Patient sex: M
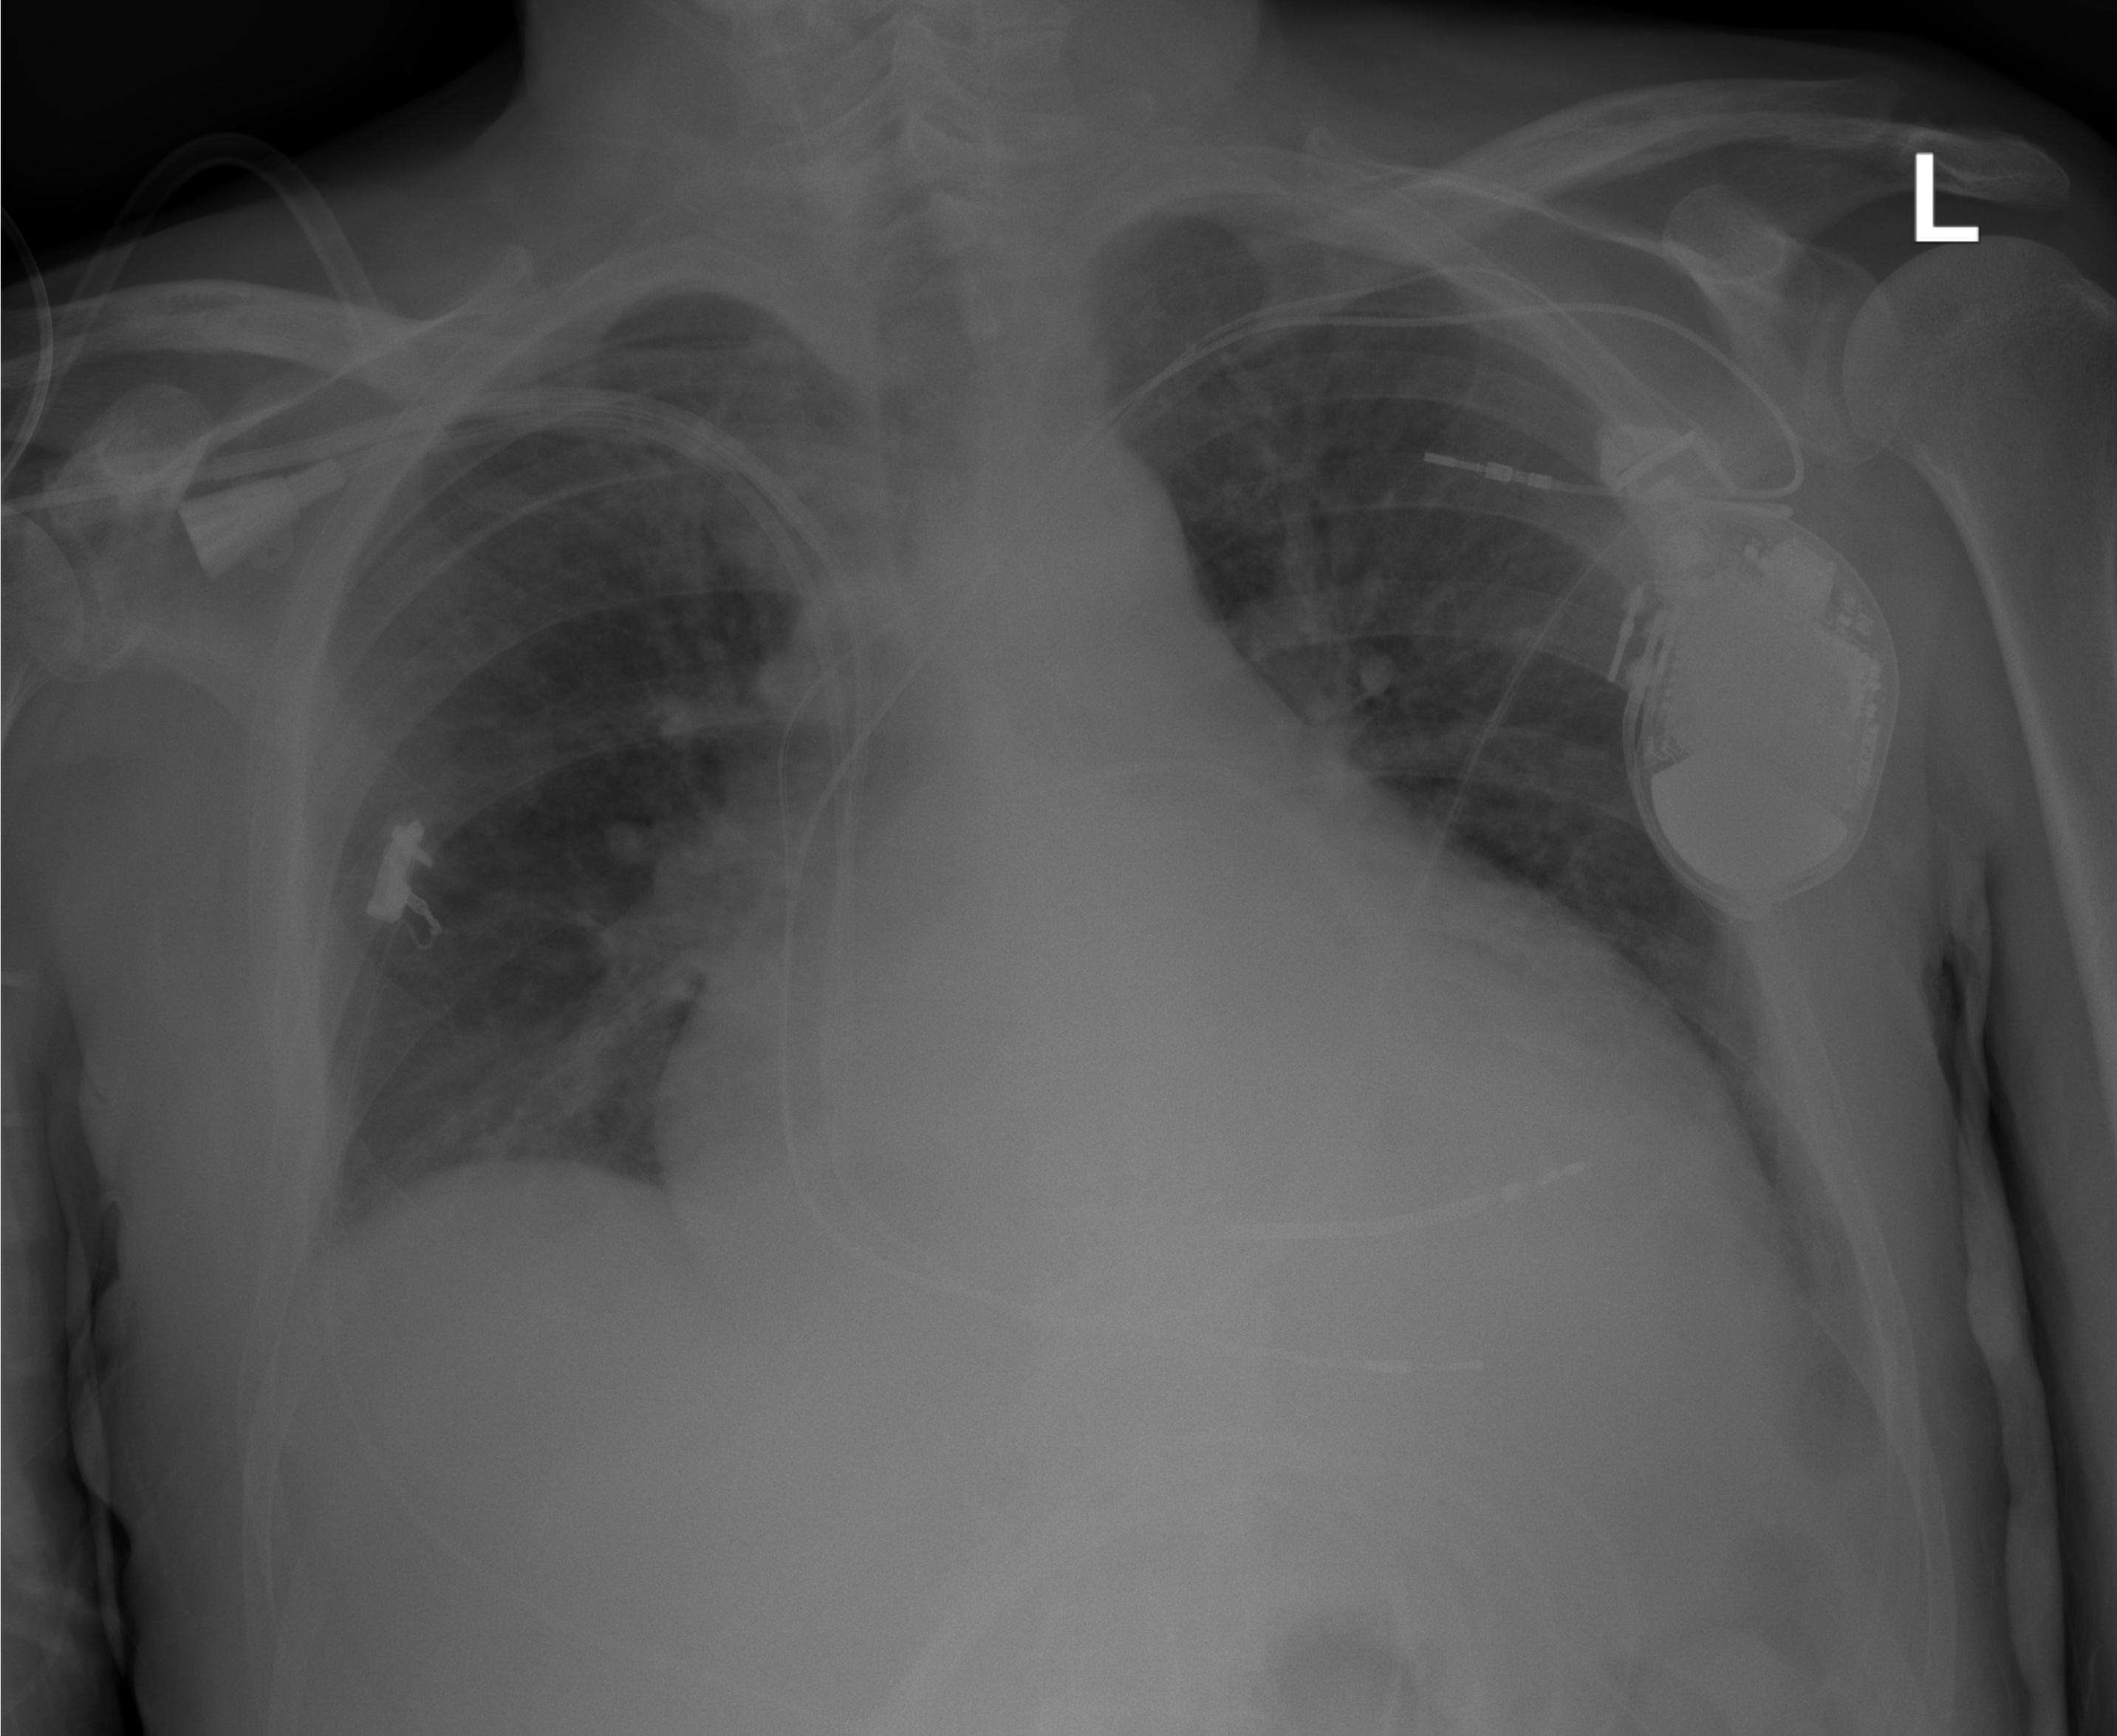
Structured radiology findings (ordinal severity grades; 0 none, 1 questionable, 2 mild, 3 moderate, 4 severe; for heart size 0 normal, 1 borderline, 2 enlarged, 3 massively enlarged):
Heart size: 3
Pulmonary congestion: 2
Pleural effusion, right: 1
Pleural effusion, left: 1
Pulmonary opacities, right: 1
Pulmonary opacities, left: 1
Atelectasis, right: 1
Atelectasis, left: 2